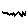
Label: zigzag